Question: I apologize in advance for the unusual stack question here, but I'm having some terrible difficulty(refer the image below)

I'm trying to set a 'UIToolbar' or 'UIView' or maybe even a 'UITableViewCell' at the bottom of this view where I can set my create button but when I attempt to do so, they all align to the top to fit underneath the cell above (the one containing the 'UITextView').
Aside from this, I need the 'UIButton' () to remain at the bottom of the view, regardless of screen size.
In other words, the "create" button needs to stay at the bottom of the view for 3.5-inch retina 4-inch retina.
Currently I have placed down a 'UIView', expanded it to the bottom of the 'UITableViewController', layer a toolbar at the bottom of the view and then placed the 'UIButton' in the toolbar.
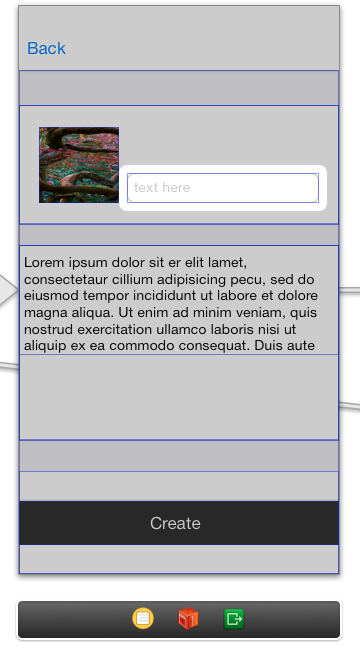
Answer: Instead of using a container view such as 'UIToolbar' or 'UIView', you can do this with just a 'UIButton'. However, if you are intending to add more than one buttons, then 'UIToolbar' is probably gonna be a better choice.
Anyways, to pin a control to the bottom of your screen regardless of size, you need to set its vertical spacing to the 'Bottom Layout Guide' in your storyboard.
Please make sure your 'UIButton' is on the top of 'UITableView' not below. To ensure that, make sure 'UIButton' is listed below 'UITableView' in the Interface Builder's document tree.
Here is a screenshot of how your 'UIButton' constraints and position in the document tree may look like!